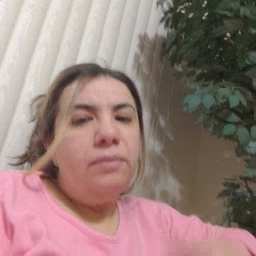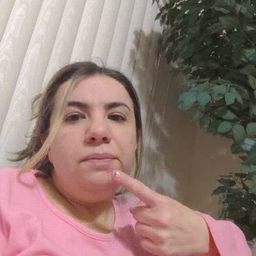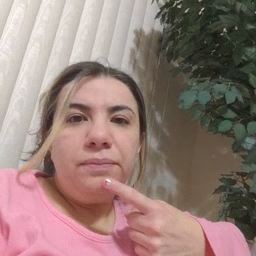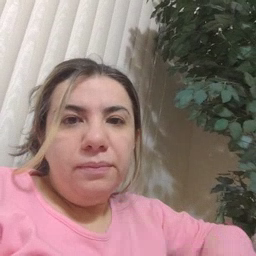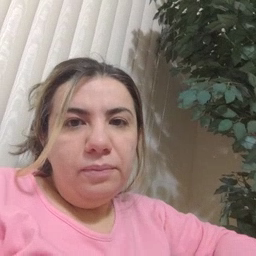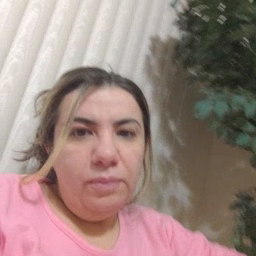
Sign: say